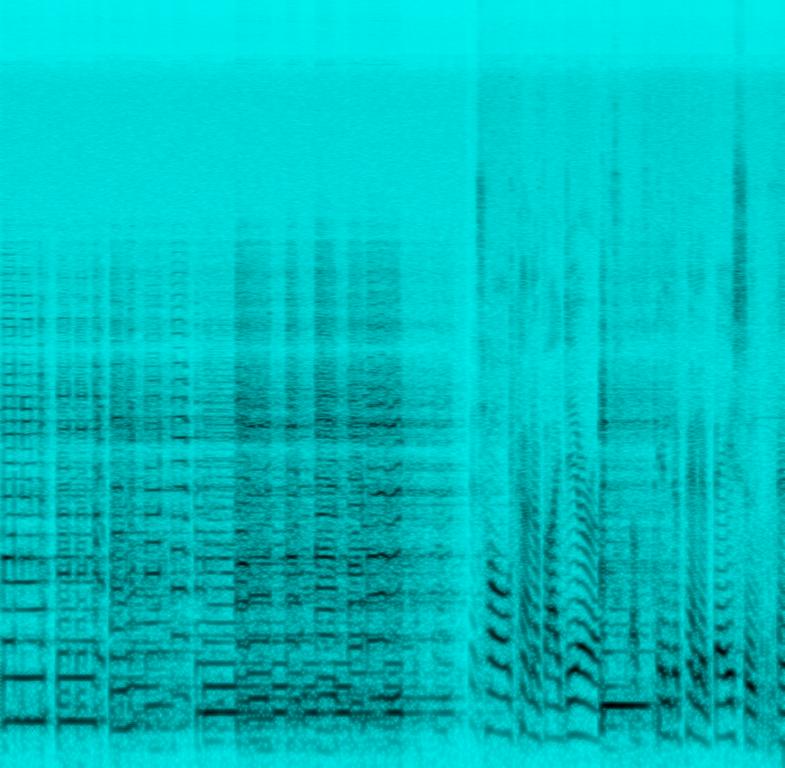
This clip is an instrumental. The tempo is medium with an electric guitar solo lead. There are no other instruments used. There is an interaction between two men in the interval . The music is powerful, loud and skilled and the speech indicates that this is probably a tutorial on how to play the guitar or an interview.